Aerial crown-view tile of a tropical tree (Barro Colorado Island, Panama), acquired 20241014:
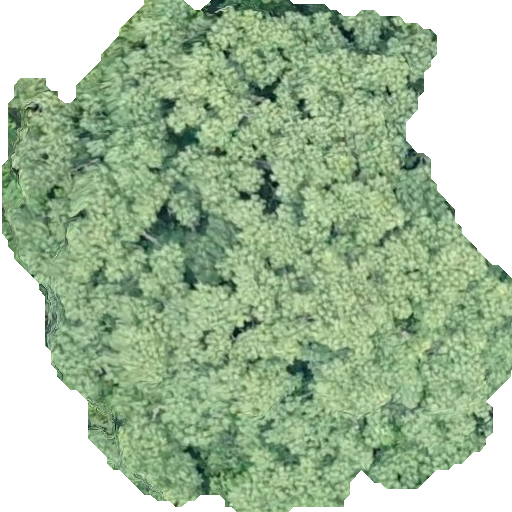
Species: Pseudobombax septenatum
GBIF accepted scientific name: Pseudobombax septenatum
Crown area: 308.845 m²